Question: I want to output the cities in my db and display the logo of the agents in each city (company_name is the name of the image)
In the screenshot you can see there is 1 agent in Head Office and 3 in Leighton Buzzard. The SELECT query below gives me 2 lines I don't need. I have changed the query to GROUP BY but all that does is remove the 2nd and 3rd results which then displays 2 results as I want, but only 2 Arpad logos. What I want is all 3 Leighton Buzzard logos to display under a single Leighton Buzzard heading.
I have tried using DISTINCT on the 'city' but that seems to stop the query altogether.
Any help is greatly appreciated.
'''
"SELECT city, company_name FROM memberlogin_members ORDER BY city ASC"
'''

'''
$sql = "SELECT city, company_name FROM memberlogin_members GROUP BY city ASC ";
$result = mysqli_query($conn, $sql);
if (mysqli_num_rows($result) > 0) {
while ($row = mysqli_fetch_assoc($result)) {
$id = $row["id"];
$office = $row["city"];
$agent = $row["company_name"];
$coverage.='<div id="officeCoverage" class="fluid "><h3>' . $office . '</h3></div> <div id="imageContainer" class="fluid "> <div id="imageCoverage" class="fluid "><img src="http://arpad.property/app/logos/' . $agent . '.jpg" alt="' . $agent . '"></div> </div>';
'''
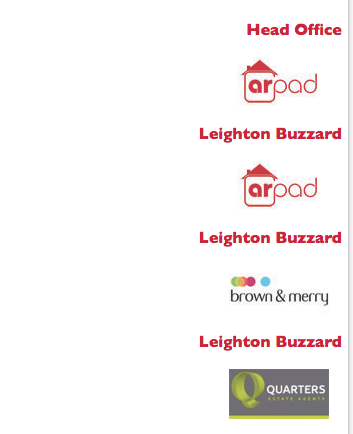
Answer: You could try something like this:
'''
$sql = "SELECT city, company_name FROM memberlogin_members ORDER BY city ASC";
$result = mysqli_query($conn, $sql);
if (mysqli_num_rows($result) > 0) {
$currentCity = NULL;
while($row = mysqli_fetch_assoc($result)) {
$id = $row["id"];
$office = $row["city"];
$agent = $row["company_name"];
if($row["city"] !== $currentCity) {
$currentCity = $row["city"];
$coverage .= '
<div id="officeCoverage" class="fluid ">
<h3>' . $office . '</h3>
</div>
';
}
$coverage .= '
<div id="imageContainer" class="fluid ">
<div id="imageCoverage" class="fluid ">
<img src="http://arpad.property/app/logos/' . $agent . '.jpg" alt="' . $agent . '">
</div>
</div>
';
}
}
'''
You loop through the results, but only add the city headline if the city changes. If not, you just add the image.
PS: I would not use "id" attributes for the DIVs as they exists more than once in your HTML code.